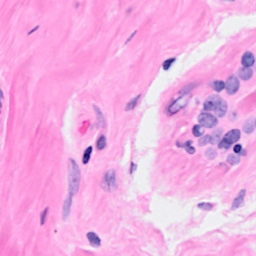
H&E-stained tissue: Breast